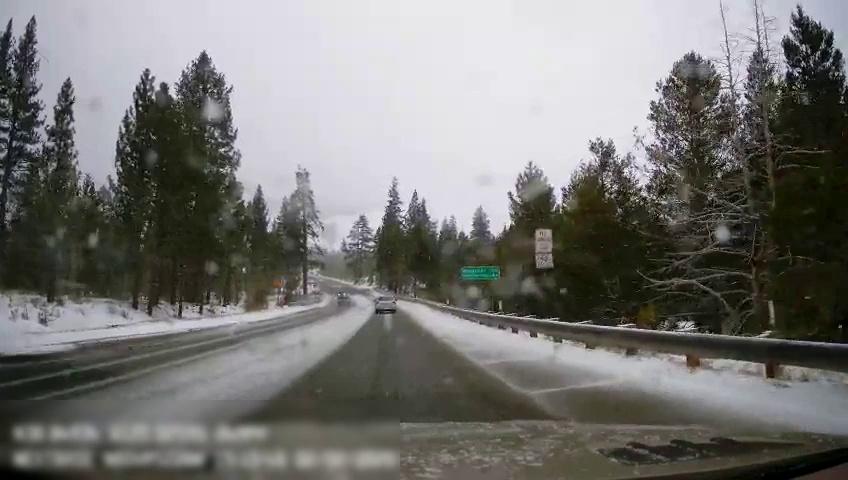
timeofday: Day
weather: Snowy
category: Drivable Space
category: Vehicles | SUV
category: Vehicles | SUV
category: Lanes | Opposite Lane
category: Lanes | Alternate Lane
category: Traffic | Signs
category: Traffic | Signs
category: Traffic | Signs